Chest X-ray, AP view. Patient: 56 years old, sex M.
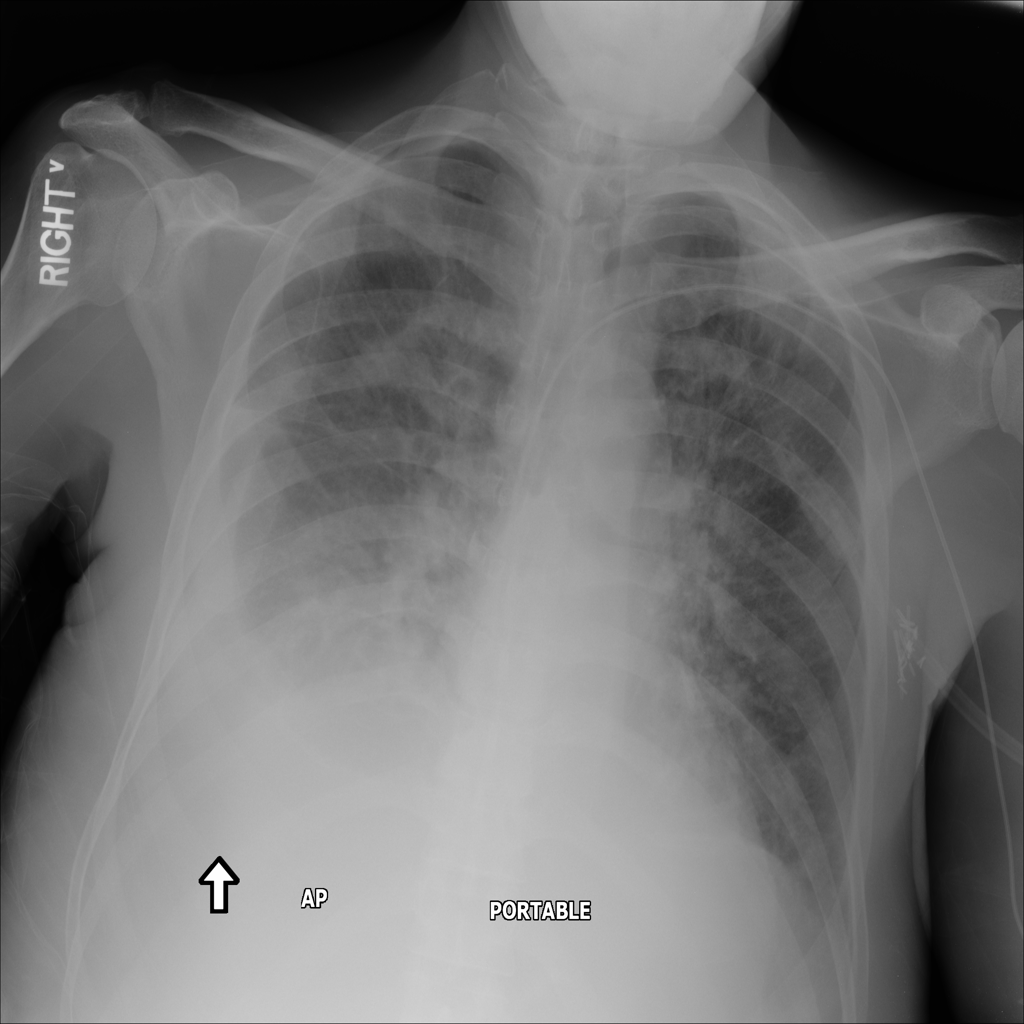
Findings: Consolidation, Effusion